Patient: sex M, age 58
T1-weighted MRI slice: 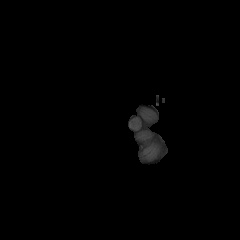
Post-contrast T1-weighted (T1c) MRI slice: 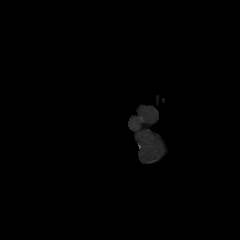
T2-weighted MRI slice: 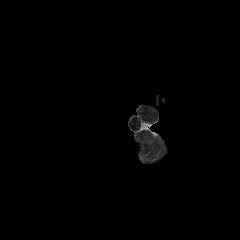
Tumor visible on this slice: no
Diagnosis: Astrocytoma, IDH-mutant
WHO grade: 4